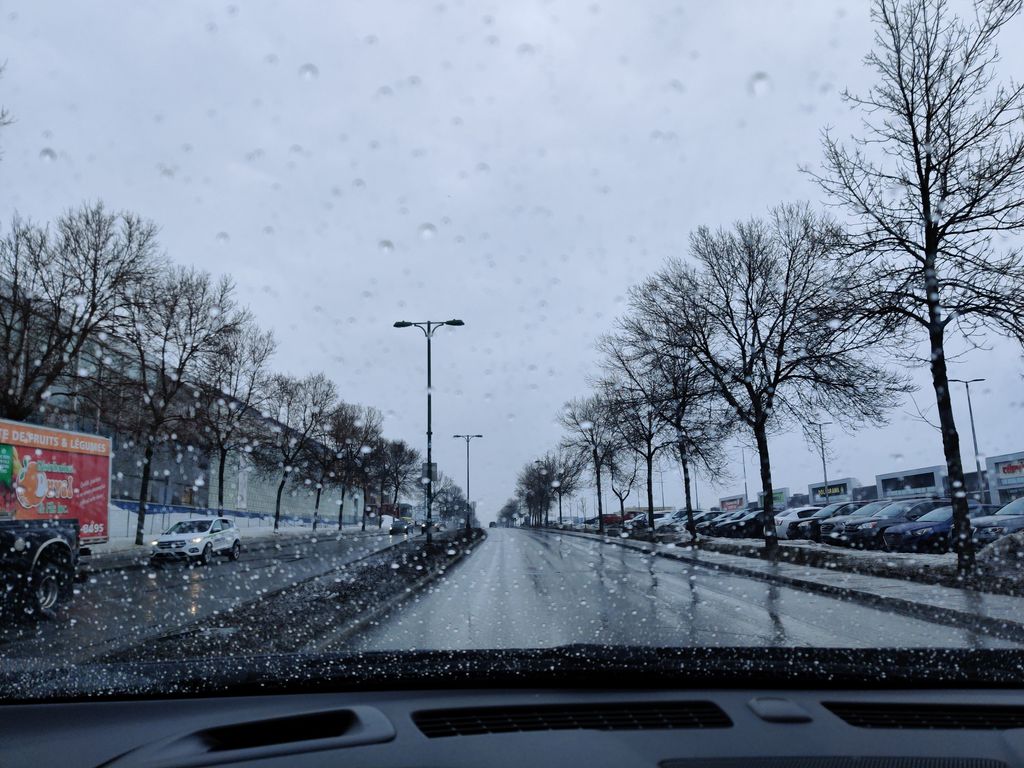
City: montreal